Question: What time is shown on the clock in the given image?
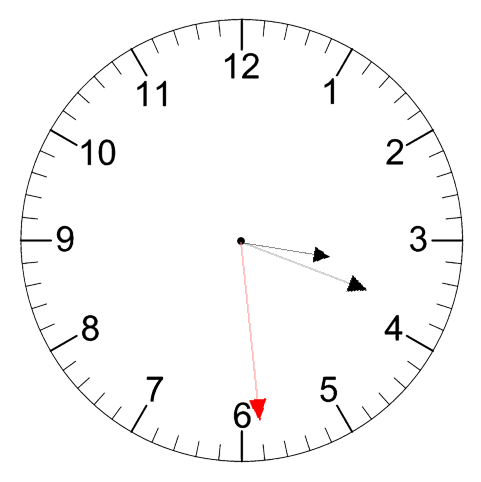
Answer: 03:18:29